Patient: sex F, age 60
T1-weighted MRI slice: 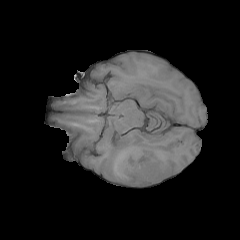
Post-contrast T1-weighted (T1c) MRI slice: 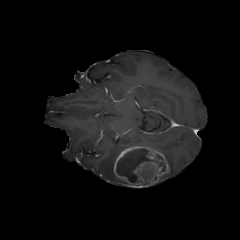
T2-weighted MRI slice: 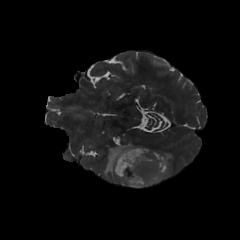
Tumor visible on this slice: yes
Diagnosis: Glioblastoma, IDH-wildtype
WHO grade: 4